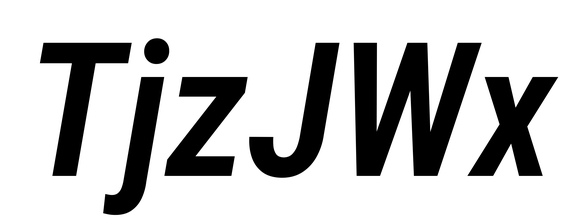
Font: Roboto-Italic_Condensed_SemiBold_Italic